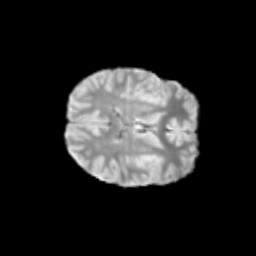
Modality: T2w
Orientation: axial
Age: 11
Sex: female
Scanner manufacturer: siemens
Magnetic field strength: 3 T
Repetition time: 3.8 s
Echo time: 0.07 s